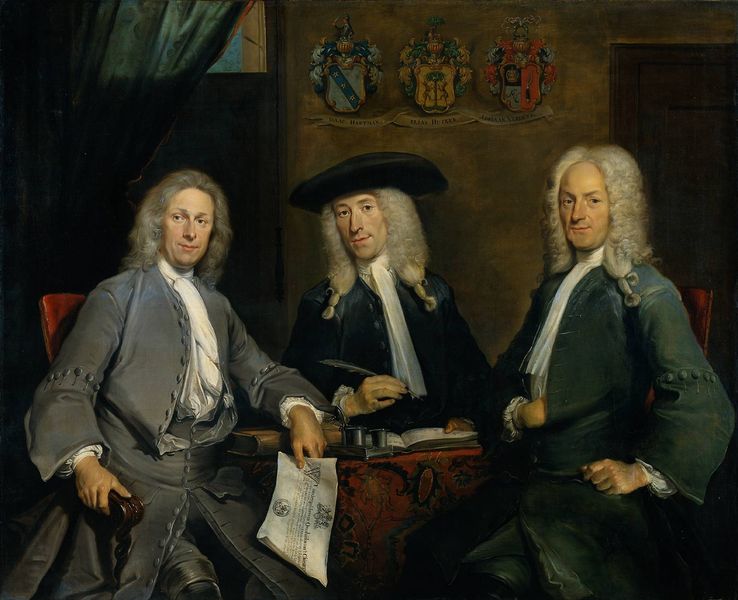
Titel: Three Governors of the Surgeons' Guild, Amsterdam
Künstler: Cornelis Troost
Standort: Amsterdam
Institution: Rijksmuseum
Schlagwörter: blau, dunkel, feder, gemälde, hand, himmel, kopf, mann, schatten, umhang, weiß, gelb, grün, menschen, sitzen, braun, elegant, fenster, frisur, frisuren, grau, haar, holz, hut, hüte, kleider, kopfbedeckungen, köpfe, licht, mitte, mund, männer, nase, raum, reden, schwarz, stuhl, stühle, tisch, tür, zimmer, ölbild, blick, rot, schal, beige, herren, malerei, muster, ornament, rock, schleife, alt, anzug, anzüge, gesichter, hemd, hose, jacke, mütze, mützen, richter, wand, alte, arm, arme, augen, band, barock, falten, gesicht, halten, kleidung, knoten, kragen, samt, schale, bildnis, gelehrte, gruppenporträt, holland, hände, innenraum, möbel, niederlande, portrait, porträt, signatur, tischdecke, tischtuch, vorhang, öl, pastos, auge, haare, mantel, pose, sessel, sitzend, stoffe, adel, drei, innen, blatt, girlande, schleifen, england, knopf, lippe, lippen, locke, locken, ohren, vornehm, adelige, perücke, kopfbedeckung, lächeln, schrift, wangen, bücher, papier, armlehne, düster, lehne, sitz, türen, zöpfe, hemden, farben, mauer, farbe, ich seh nix, frack, duktus, falte, gardine, münder, drei männer, zopf, dichter, halstuch, aufrecht, lesen, stuhllehne, maler, durchgang, rüsche, rüschen, wange, ölfarbe, ölfarben, knöpfe, gehrock, schick, tor, lachen, eingang, schild, alter, greis, buch, unterhemd, zettel, politik, schilder, text, jacken, mäntel, dreispitz, orden, stiefel, fass, tischplatte, krause, unterzeichnung, vertrag, brokat, damast, politiker, tinte, heft, tracht, pergament, wappen, akten, kraus, zeichnen, brief, schreiben, schriftrolle, kontor, gelehrter, gehröcke, usa, schriftstück, siegel, tintenfass, urkunde, perücken, detailgetreu, miniatur, familien, jefferson, greise, sitzmöbel, dokument, erklärung, schals, perrücken, air, brockat, federkiel, hnd, hosenanzug, hosenanzüge, kontrakt, miniaturen, pasto, perücke7, plein, spätbarock, tintenfässschen, unterhemden, verfassung, rat, abschluss, erhabenheit, unabhängigkeit, washington, demokratie, sithen, notar, 17. jahrhundert, tüchern, #familien, besiegelung